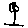
Label: flower